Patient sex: M
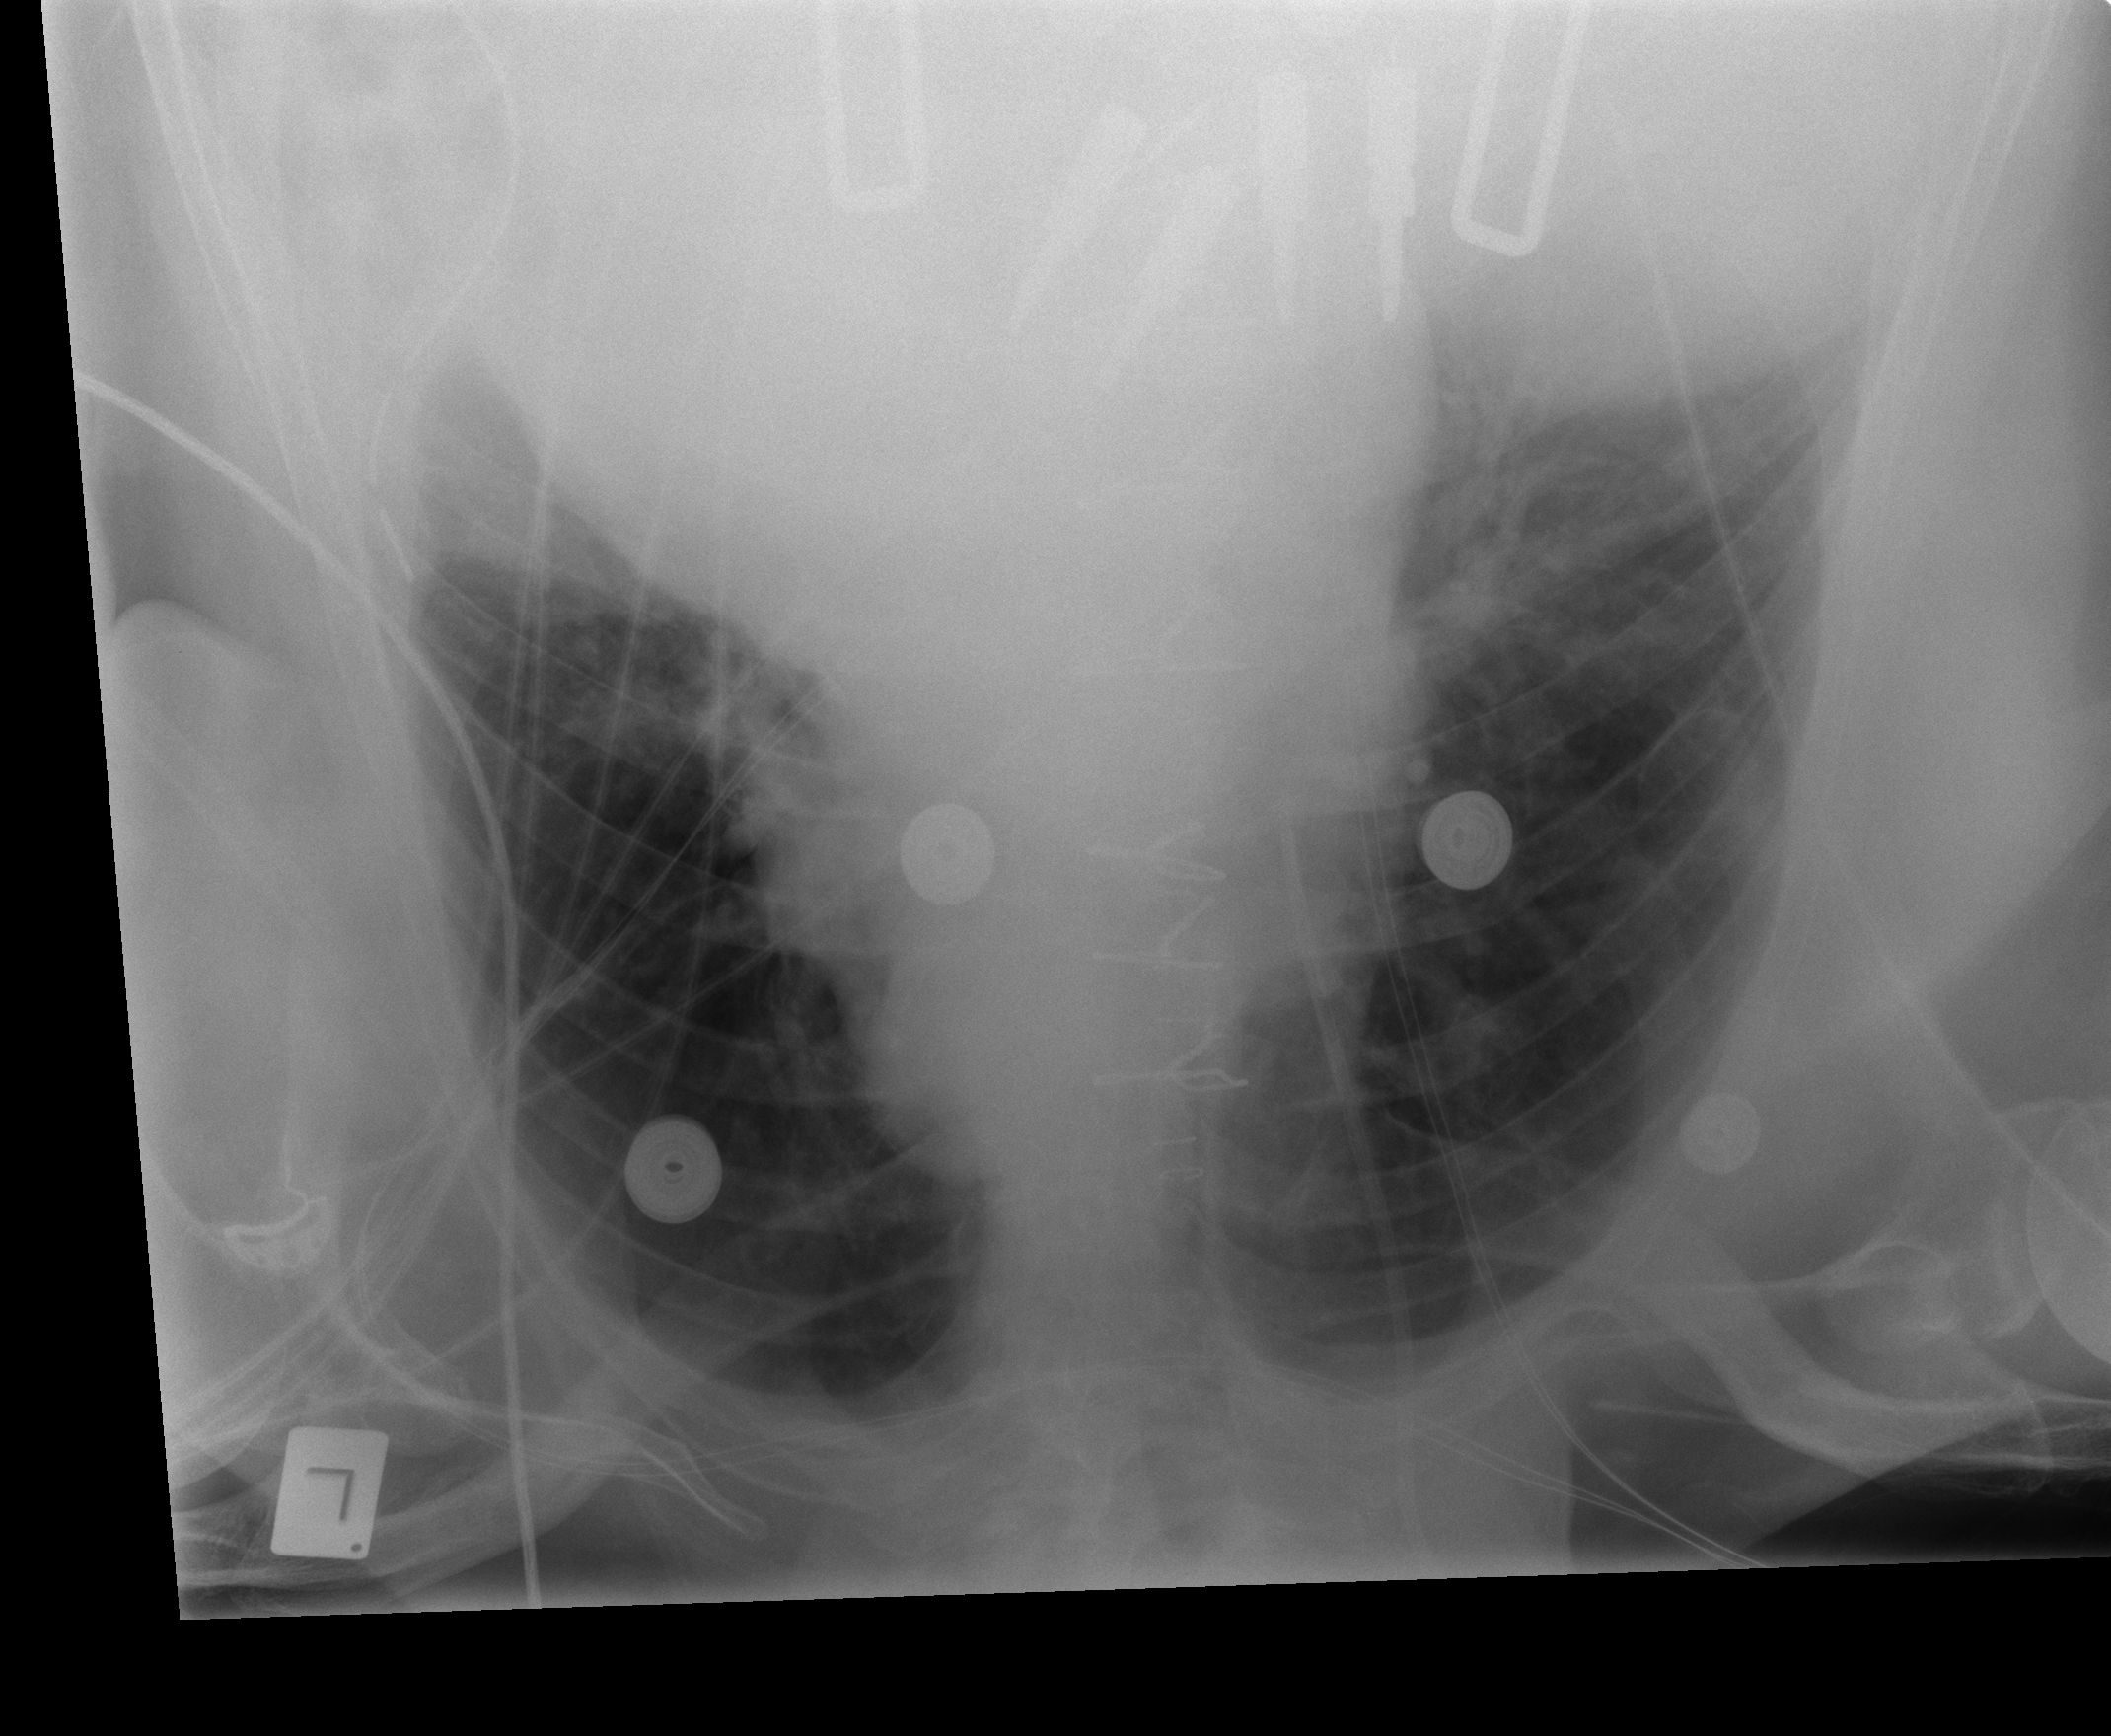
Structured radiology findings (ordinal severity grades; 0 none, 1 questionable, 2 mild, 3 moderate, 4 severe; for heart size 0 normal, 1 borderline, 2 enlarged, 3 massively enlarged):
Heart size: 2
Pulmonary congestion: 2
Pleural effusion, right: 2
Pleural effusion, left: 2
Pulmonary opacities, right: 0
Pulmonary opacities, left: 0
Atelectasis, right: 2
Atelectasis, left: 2